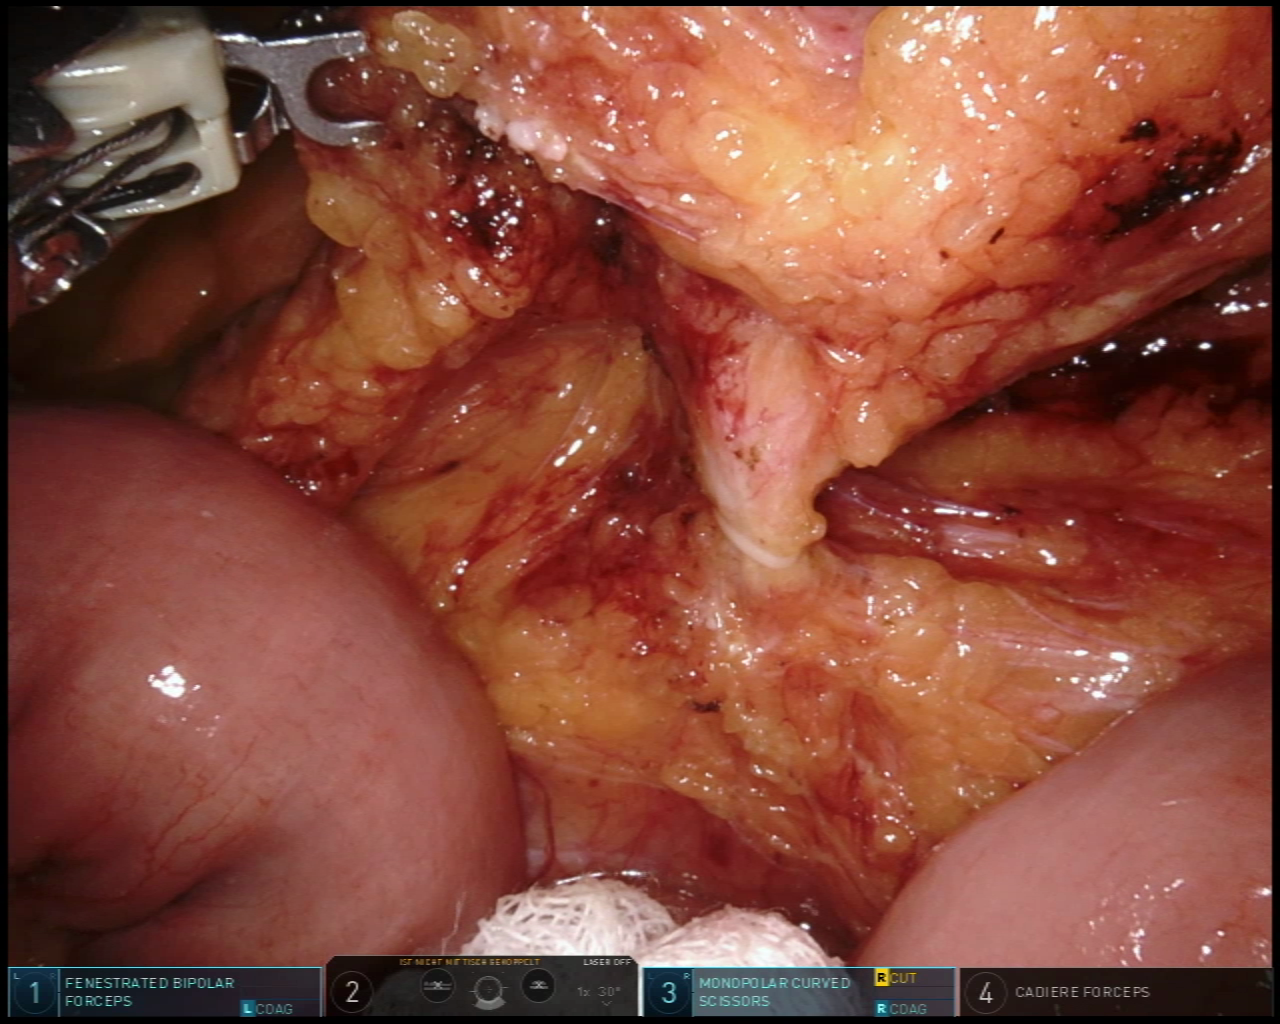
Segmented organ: inferior_mesenteric_artery
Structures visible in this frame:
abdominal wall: no
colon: no
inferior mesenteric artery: yes
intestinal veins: no
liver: no
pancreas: no
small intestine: yes
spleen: no
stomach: no
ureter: no
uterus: no
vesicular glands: no